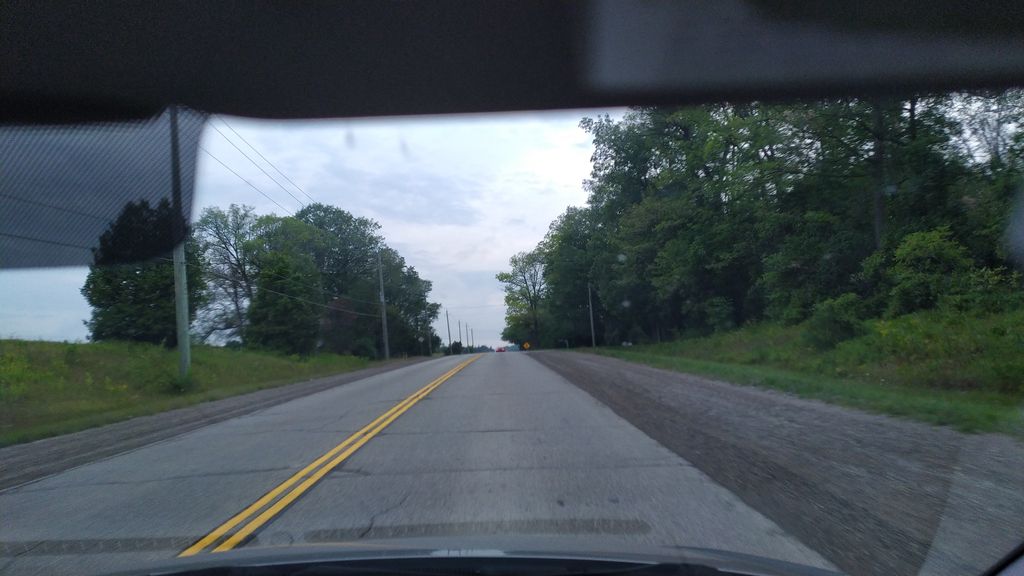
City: kitchener-waterloo